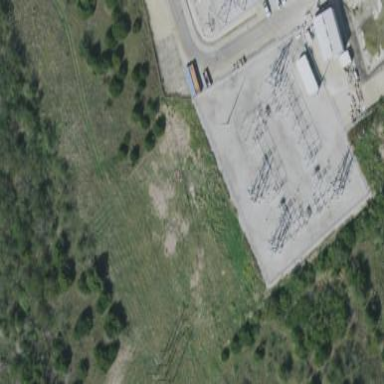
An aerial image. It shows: Power substation.